Interaction volume radius: 5 \u00c5
Interaction volume height: 20 \u00c5
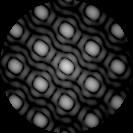
Disorder parameter: 0.01908